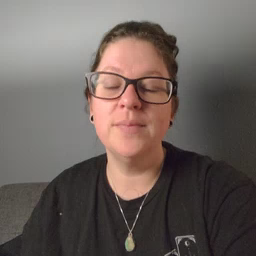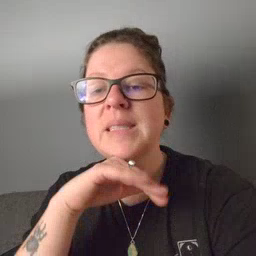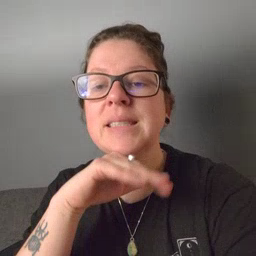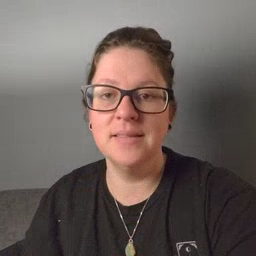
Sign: pig